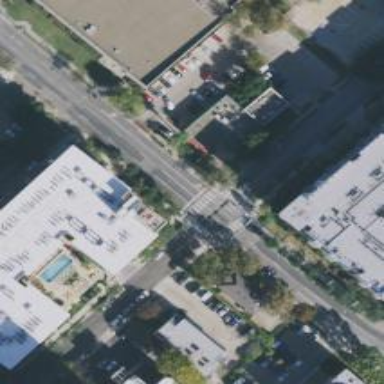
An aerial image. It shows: Secondary road with separate asphalt sidewalk.